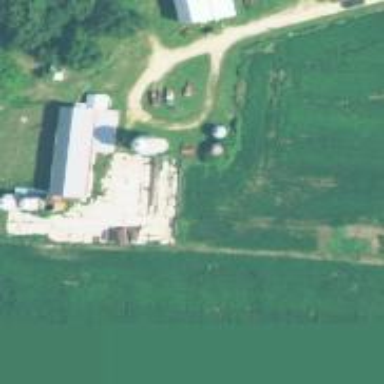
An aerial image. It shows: Silo.